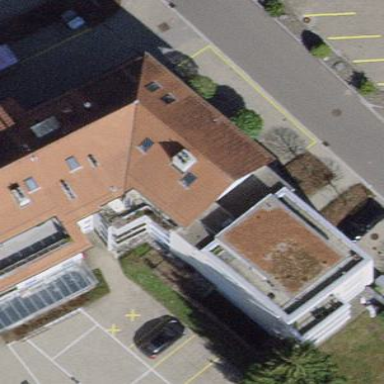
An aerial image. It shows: Detached building.